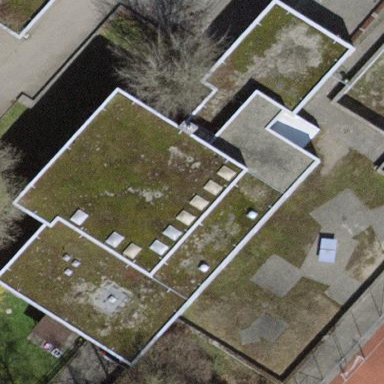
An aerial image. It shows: School building.